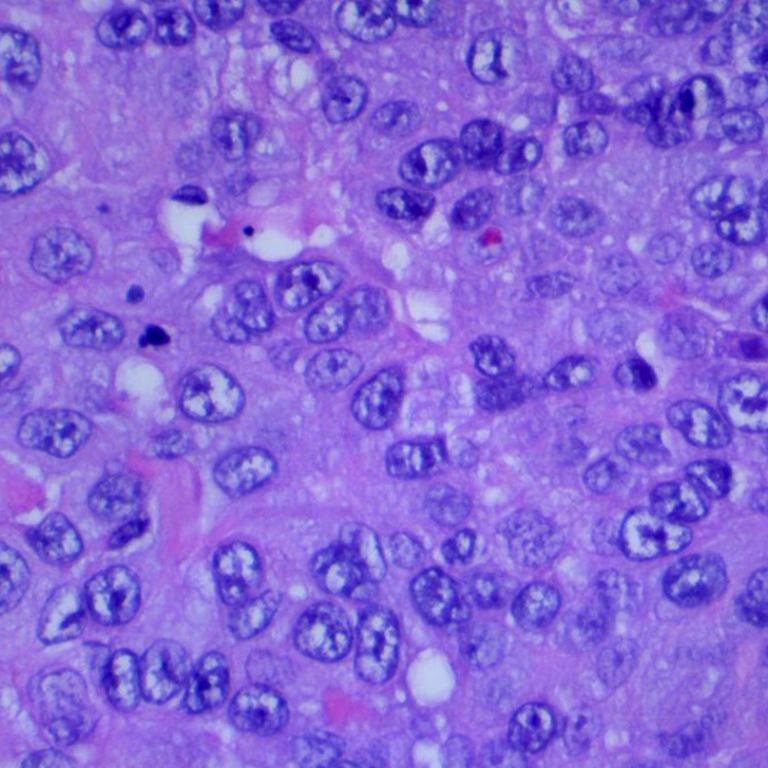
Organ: lung
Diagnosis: squamous carcinomas